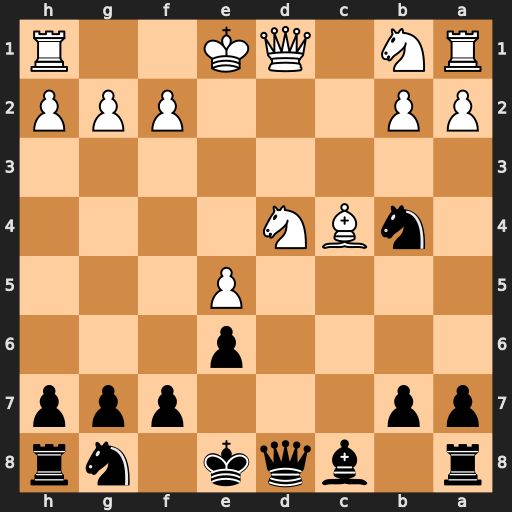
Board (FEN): r1bqk1nr/pp3ppp/4p3/4P3/1nBN4/8/PP3PPP/RN1QK2R
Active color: b
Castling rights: KQkq
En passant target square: -
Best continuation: Qxd4 Qxd4 Nc2+ Kf1 Nxd4